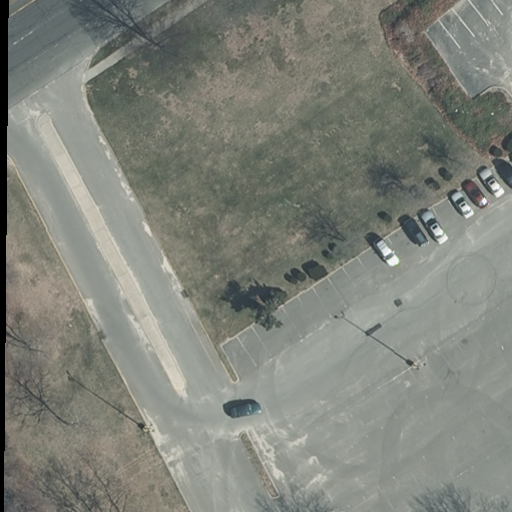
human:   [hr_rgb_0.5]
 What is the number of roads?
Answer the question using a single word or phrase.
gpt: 2

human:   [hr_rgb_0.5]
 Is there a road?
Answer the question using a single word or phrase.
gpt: yes

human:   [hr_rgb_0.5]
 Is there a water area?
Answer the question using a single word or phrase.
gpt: yes

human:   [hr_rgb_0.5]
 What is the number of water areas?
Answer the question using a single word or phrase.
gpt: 1

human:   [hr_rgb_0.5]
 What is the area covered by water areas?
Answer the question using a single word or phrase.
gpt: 117m2

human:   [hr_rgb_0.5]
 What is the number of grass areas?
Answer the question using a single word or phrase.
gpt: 1

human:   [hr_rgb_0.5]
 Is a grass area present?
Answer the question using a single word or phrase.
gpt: yes

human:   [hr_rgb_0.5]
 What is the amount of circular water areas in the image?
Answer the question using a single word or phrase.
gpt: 0

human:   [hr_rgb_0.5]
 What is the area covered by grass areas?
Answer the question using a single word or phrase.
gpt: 569m2

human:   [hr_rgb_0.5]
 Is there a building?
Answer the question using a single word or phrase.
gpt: no

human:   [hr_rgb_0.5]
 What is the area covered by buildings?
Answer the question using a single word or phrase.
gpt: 0m2

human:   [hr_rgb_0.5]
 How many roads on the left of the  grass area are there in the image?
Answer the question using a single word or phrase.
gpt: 0

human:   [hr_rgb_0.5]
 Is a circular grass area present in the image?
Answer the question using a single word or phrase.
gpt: no

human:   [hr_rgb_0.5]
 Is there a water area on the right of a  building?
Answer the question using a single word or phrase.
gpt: no

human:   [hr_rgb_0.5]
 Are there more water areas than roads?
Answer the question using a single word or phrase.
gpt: no

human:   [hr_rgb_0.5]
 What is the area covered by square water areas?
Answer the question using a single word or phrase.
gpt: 0m2

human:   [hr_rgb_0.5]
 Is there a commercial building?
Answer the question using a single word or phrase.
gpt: no

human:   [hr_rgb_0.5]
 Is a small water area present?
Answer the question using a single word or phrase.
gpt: no

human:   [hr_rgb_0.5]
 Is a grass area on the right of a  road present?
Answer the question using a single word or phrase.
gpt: no

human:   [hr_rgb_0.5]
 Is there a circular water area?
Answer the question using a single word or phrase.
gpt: no

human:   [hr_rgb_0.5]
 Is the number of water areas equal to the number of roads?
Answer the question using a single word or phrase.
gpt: no

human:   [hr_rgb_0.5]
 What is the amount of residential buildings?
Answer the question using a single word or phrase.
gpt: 0

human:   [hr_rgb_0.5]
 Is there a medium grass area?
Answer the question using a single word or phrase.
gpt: no

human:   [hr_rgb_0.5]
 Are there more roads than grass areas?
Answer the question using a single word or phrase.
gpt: yes

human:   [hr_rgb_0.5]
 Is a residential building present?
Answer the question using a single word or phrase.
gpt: no

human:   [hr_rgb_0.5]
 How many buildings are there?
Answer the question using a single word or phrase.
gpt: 0

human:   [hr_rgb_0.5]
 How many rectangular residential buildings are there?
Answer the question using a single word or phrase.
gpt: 0

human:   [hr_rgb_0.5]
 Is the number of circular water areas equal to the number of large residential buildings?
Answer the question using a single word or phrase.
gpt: yes

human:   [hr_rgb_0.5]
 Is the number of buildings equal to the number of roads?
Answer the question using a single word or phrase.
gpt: no

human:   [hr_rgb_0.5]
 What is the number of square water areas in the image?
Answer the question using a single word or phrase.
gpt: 0

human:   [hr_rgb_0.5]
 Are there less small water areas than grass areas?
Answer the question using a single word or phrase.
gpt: yes

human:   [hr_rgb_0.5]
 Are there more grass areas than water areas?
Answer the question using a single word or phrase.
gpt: no

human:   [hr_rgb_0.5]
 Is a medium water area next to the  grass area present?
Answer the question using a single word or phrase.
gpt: yes

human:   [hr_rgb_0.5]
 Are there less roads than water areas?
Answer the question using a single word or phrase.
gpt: no

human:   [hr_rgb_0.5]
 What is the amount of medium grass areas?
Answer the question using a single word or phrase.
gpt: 0

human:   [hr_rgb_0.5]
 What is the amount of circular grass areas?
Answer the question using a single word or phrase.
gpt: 0

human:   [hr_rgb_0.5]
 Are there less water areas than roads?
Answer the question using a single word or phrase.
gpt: yes

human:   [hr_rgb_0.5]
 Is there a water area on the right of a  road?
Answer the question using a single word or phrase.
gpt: no

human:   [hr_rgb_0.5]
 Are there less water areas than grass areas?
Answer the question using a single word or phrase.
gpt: no

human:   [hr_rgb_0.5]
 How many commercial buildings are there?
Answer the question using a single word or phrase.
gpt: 0

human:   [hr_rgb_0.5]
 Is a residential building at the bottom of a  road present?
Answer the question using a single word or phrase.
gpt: no

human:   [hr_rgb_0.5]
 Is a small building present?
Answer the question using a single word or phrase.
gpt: no

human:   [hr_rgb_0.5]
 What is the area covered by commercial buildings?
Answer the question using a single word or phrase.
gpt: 0m2

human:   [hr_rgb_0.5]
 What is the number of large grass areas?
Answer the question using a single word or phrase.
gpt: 1

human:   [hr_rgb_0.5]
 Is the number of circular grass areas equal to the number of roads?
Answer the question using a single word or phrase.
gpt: no

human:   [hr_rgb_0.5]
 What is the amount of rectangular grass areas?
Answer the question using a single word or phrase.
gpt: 1

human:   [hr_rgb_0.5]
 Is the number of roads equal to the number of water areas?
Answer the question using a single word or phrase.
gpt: no

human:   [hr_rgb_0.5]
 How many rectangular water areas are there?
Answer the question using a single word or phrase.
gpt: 1

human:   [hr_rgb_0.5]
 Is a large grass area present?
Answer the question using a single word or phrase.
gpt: yes

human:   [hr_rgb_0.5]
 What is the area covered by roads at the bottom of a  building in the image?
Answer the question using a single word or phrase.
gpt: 0m2

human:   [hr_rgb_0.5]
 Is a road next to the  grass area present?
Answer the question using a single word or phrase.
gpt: yes

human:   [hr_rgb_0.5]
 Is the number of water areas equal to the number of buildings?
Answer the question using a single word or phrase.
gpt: no

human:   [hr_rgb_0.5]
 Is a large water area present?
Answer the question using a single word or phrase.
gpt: no

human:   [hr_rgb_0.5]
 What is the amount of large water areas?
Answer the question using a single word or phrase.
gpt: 0

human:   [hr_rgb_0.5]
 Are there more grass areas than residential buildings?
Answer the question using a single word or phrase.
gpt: yes

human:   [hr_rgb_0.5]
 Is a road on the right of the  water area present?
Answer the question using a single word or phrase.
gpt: no

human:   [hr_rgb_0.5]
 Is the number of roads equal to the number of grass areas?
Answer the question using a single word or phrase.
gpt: no

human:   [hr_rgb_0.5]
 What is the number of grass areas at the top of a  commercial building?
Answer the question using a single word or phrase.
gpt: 0

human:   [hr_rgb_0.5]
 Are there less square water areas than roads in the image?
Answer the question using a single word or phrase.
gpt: yes

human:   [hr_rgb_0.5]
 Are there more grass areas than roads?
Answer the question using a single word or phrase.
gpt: no

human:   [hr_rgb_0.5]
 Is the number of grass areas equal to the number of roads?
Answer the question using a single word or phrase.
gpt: no

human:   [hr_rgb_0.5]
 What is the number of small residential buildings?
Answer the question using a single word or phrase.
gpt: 0

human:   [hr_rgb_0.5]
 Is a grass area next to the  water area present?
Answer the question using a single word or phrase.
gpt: yes

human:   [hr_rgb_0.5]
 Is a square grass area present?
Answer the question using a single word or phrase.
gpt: no